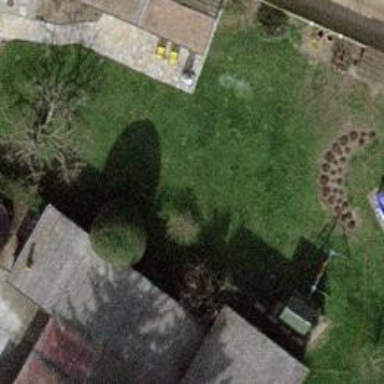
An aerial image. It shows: Shed building.